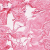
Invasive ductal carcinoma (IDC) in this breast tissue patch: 0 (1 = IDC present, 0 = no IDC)